Field crop: maize
Growth stage: 2
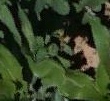
Species: maize